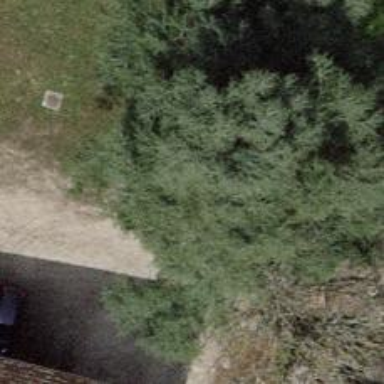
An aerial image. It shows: Evergreen tree with needle-leaved leaves.